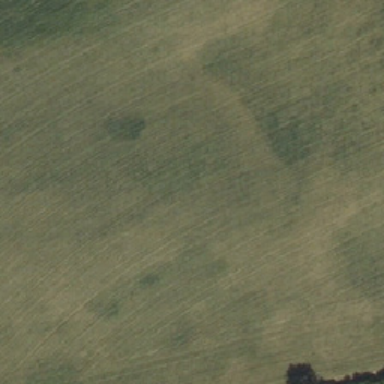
The big meadow is covered with green grass .